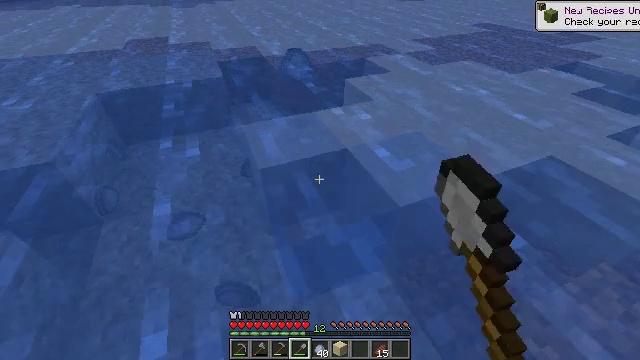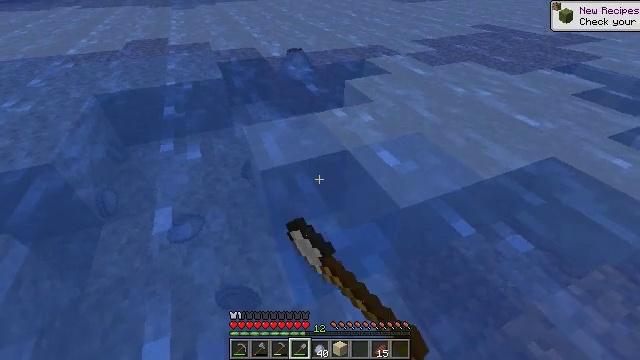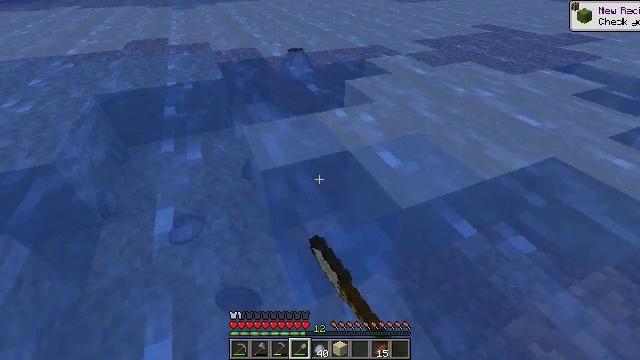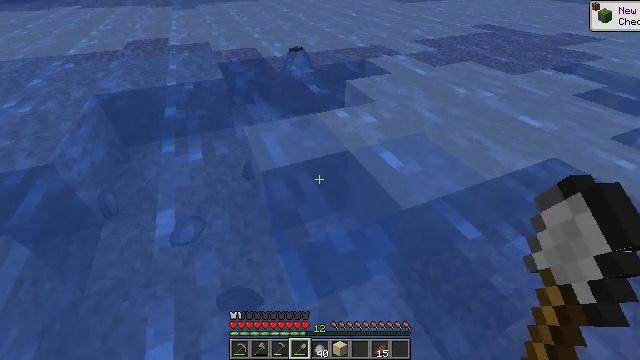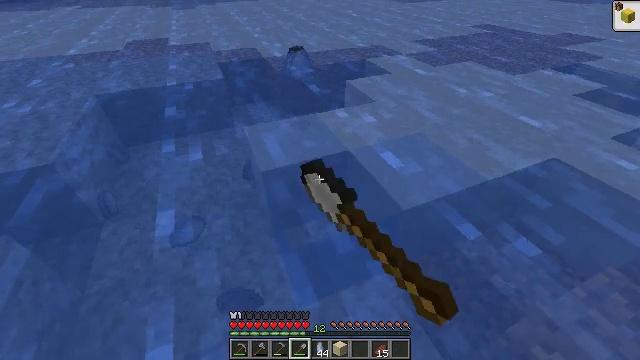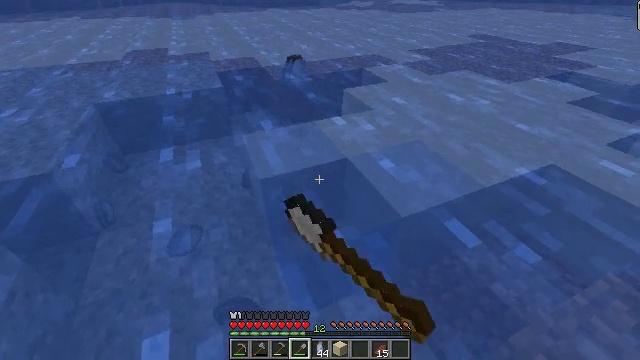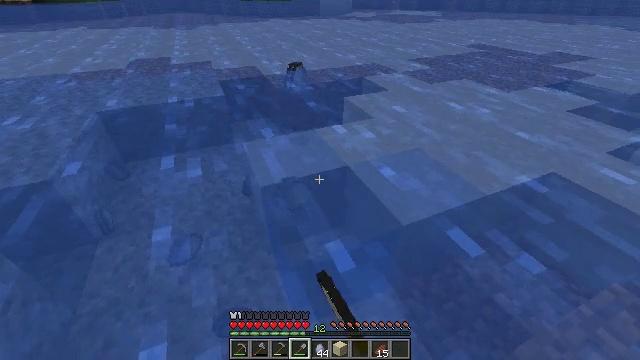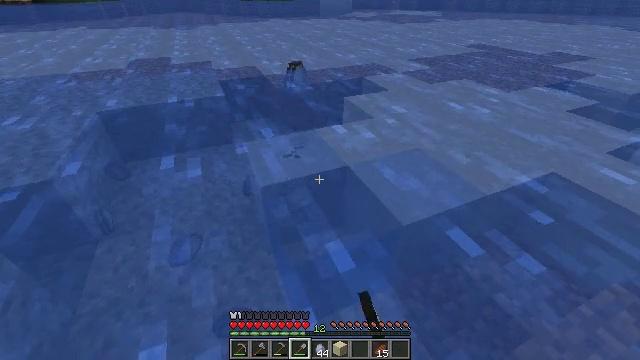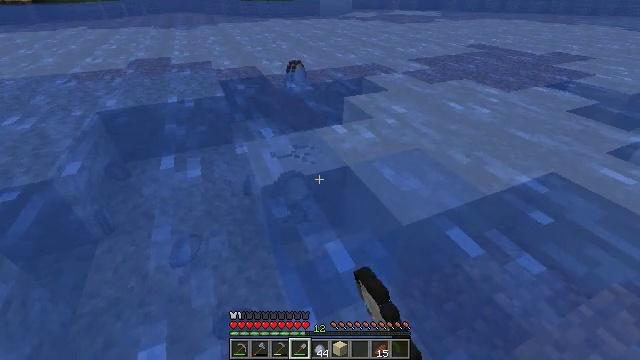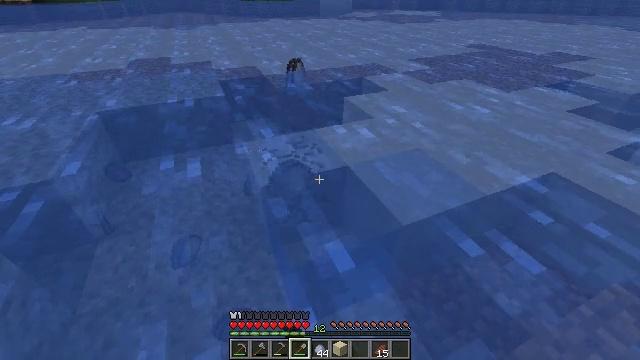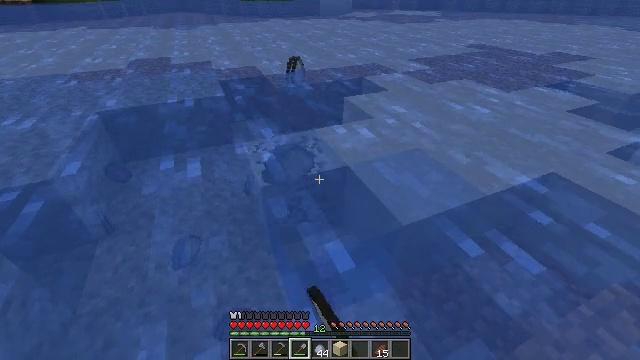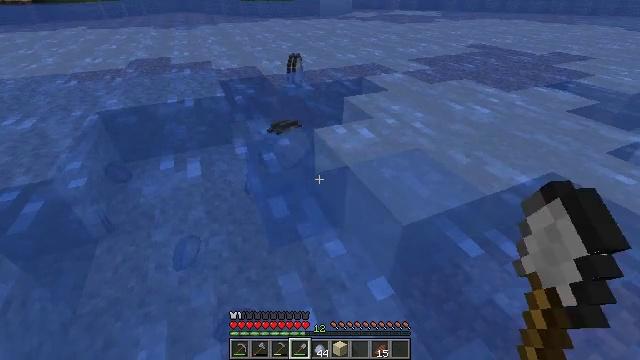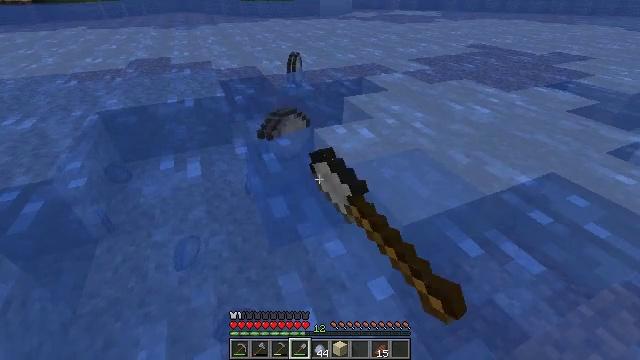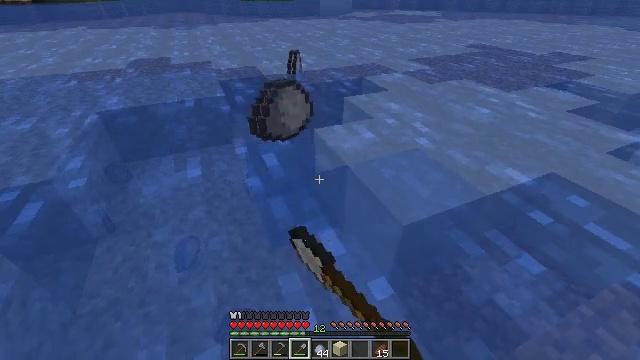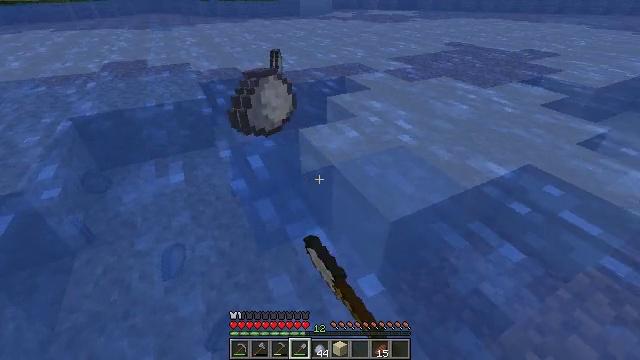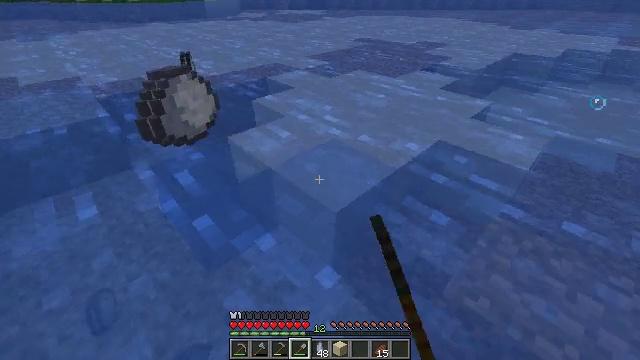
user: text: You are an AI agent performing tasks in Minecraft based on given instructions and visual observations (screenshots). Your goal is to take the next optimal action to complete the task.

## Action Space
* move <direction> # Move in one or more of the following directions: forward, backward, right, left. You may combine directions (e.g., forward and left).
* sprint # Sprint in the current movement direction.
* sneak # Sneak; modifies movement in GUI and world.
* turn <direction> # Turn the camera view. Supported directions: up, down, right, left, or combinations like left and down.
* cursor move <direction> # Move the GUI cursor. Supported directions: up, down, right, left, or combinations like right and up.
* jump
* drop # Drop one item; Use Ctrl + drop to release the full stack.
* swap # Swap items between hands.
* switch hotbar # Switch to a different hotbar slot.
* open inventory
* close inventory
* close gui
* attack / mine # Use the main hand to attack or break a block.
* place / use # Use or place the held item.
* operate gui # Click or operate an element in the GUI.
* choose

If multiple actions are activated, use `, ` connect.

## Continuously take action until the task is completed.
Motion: motion action
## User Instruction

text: Attack the clay block to obtain it.
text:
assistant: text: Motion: attack / mine
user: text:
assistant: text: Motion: attack / mine
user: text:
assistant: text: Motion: attack / mine
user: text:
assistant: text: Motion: attack / mine
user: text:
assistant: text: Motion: turn up, attack / mine
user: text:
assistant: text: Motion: turn up, attack / mine
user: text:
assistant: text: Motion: attack / mine
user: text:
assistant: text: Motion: attack / mine
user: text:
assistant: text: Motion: attack / mine
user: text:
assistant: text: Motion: attack / mine
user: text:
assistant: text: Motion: attack / mine
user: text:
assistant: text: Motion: attack / mine
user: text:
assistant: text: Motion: attack / mine
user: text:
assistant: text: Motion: turn right, attack / mine
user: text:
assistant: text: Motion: turn right, attack / mine
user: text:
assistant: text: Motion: turn right, attack / mine
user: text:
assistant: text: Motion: attack / mine
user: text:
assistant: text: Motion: attack / mine
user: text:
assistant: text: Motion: attack / mine
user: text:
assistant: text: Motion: attack / mine
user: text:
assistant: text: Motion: attack / mine
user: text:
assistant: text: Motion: attack / mine
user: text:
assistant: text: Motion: attack / mine
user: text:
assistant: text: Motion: attack / mine
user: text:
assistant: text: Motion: turn left, attack / mine
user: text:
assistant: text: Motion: turn left and down, attack / mine
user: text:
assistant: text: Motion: turn left and down
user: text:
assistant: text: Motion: turn left and down
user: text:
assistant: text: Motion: move forward, turn left and down
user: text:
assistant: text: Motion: move forward, turn left